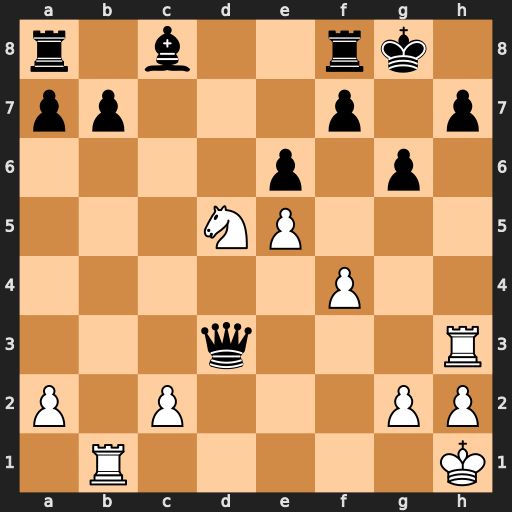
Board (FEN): r1b2rk1/pp3p1p/4p1p1/3NP3/5P2/3q3R/P1P3PP/1R5K
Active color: w
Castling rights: -
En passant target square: -
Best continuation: Nf6+ Kg7 Rxh7#